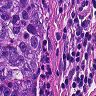
Metastatic tissue present: yes